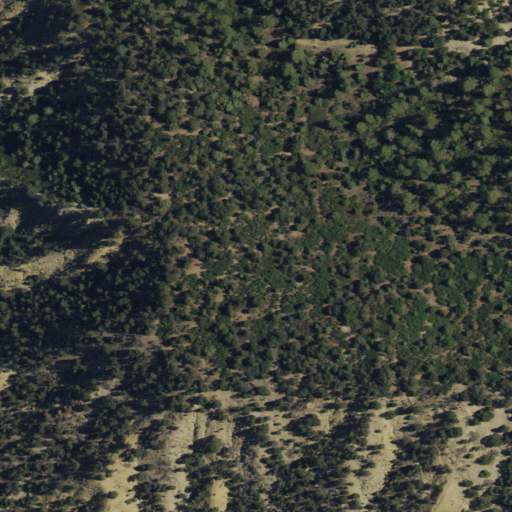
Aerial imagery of ridge(s) in New Mexico named Rincon Blanco containing shrub, evergreen forest, and deciduous forest